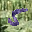
Label: 5